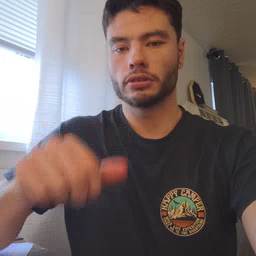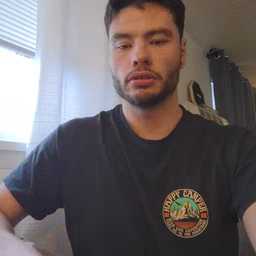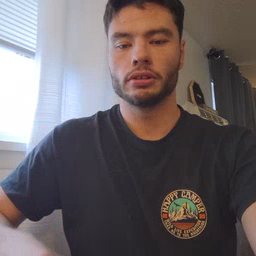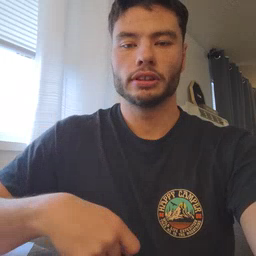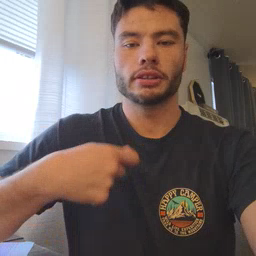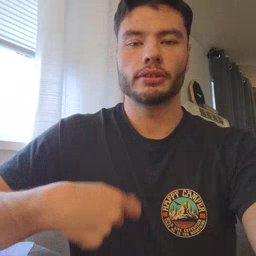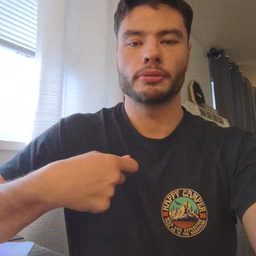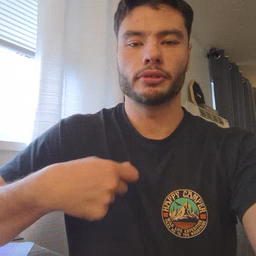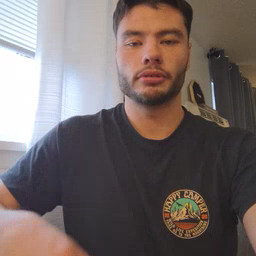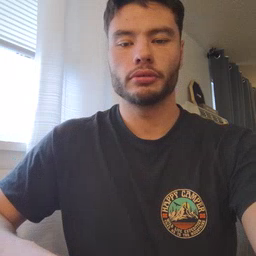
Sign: zipper